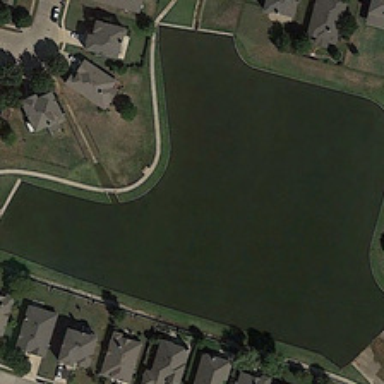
Some buildings and green trees are around an irregular pond .